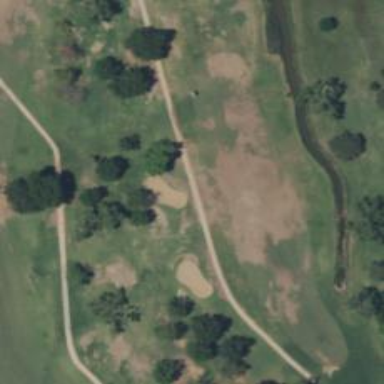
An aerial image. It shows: Golf hole.